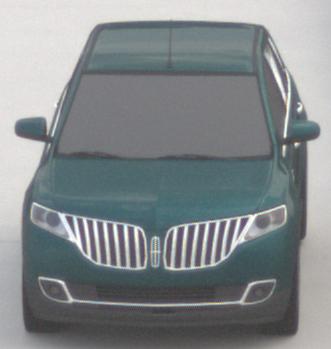
Make: Lincoln
Model: MKX
Detailed model: Gen. 1 CD3
Model produced from: 2010
Model produced until: 2015
Doors: 5
Color: blue
Road condition: dry road
Daytime: midday
Contrast: low contrast